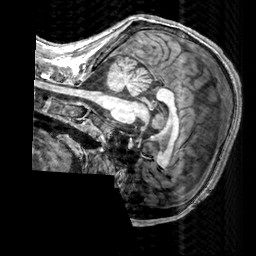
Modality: T1w
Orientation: sagittal
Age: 21
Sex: male
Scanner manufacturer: siemens
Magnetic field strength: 3 T
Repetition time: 2.3 s
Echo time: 0.00303 s